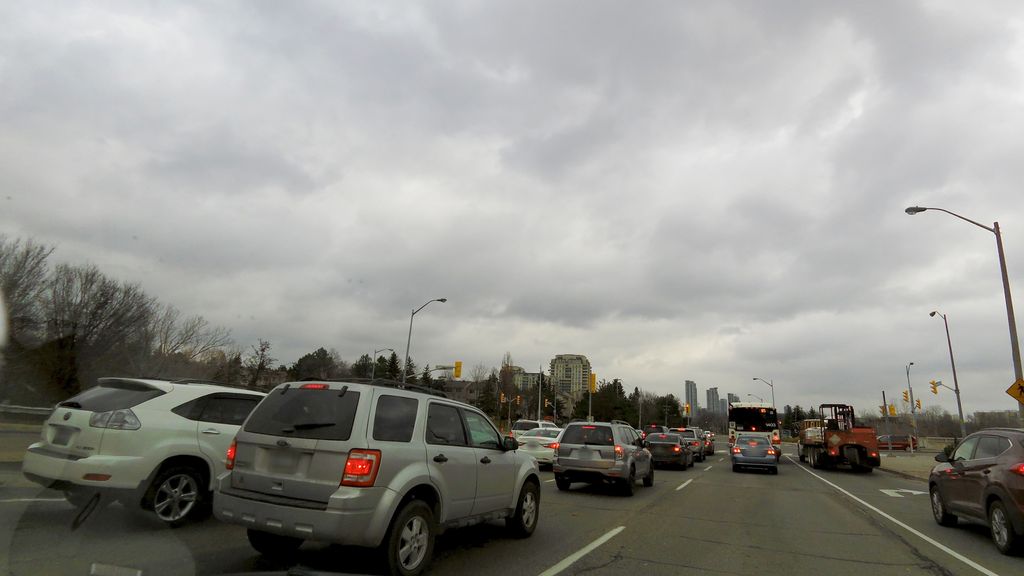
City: toronto